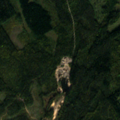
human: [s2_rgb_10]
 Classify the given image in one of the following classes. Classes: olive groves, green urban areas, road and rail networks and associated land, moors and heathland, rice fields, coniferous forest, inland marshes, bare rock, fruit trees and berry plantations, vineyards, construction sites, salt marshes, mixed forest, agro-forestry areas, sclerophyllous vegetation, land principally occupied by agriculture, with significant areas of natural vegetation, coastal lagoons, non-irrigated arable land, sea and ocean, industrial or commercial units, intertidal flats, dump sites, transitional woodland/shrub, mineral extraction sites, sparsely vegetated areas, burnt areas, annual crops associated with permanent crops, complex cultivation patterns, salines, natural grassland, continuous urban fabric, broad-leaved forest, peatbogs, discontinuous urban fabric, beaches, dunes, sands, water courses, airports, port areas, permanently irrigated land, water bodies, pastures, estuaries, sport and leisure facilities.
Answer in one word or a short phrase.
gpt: coniferous forest, mixed forest, transitional woodland/shrub